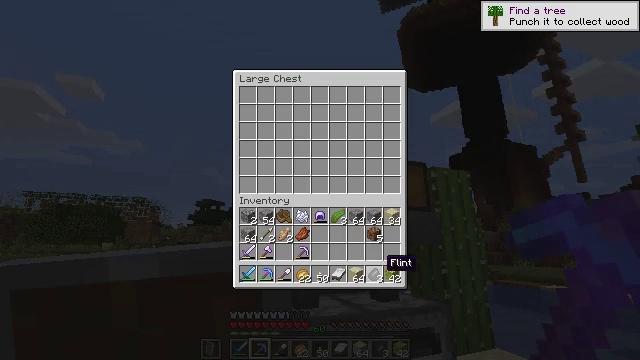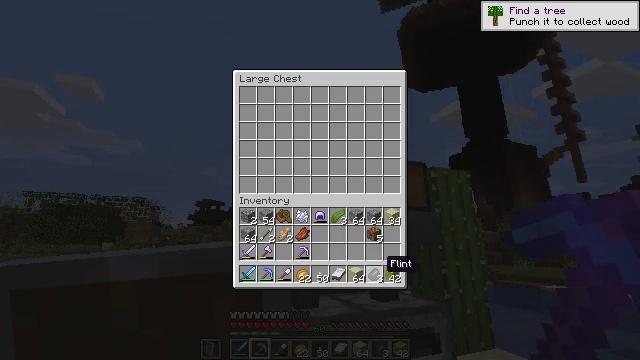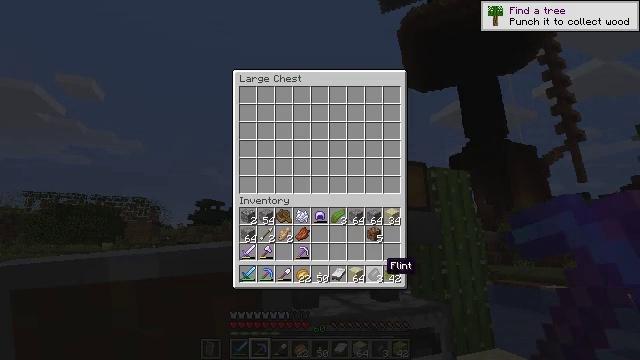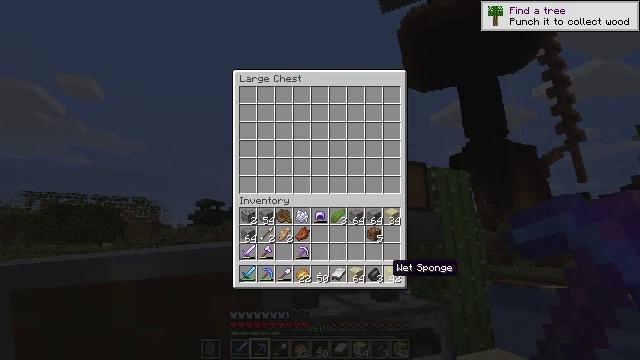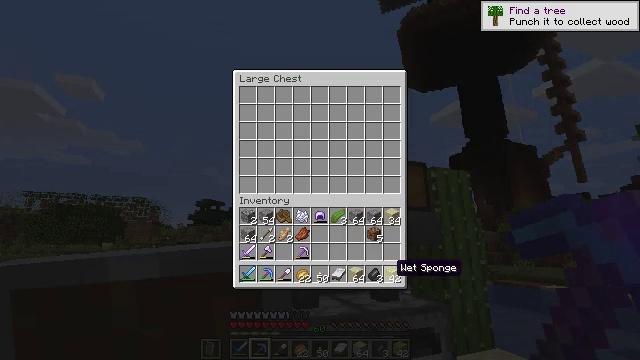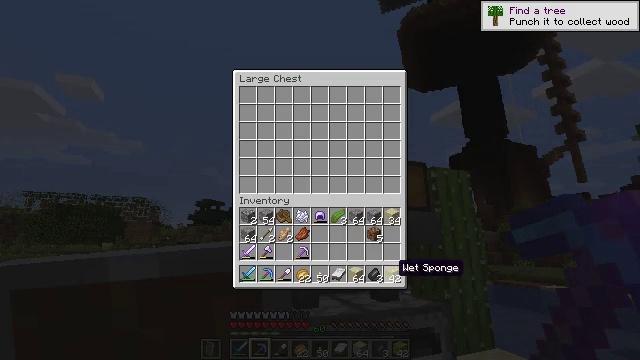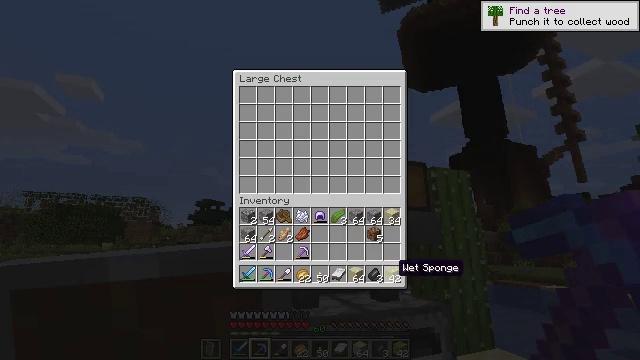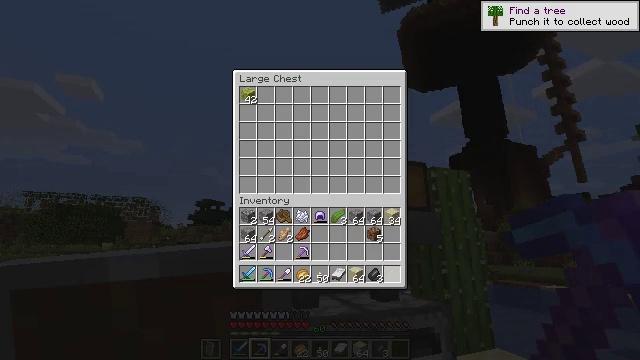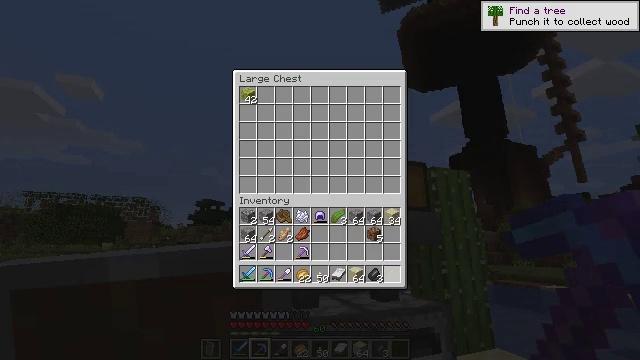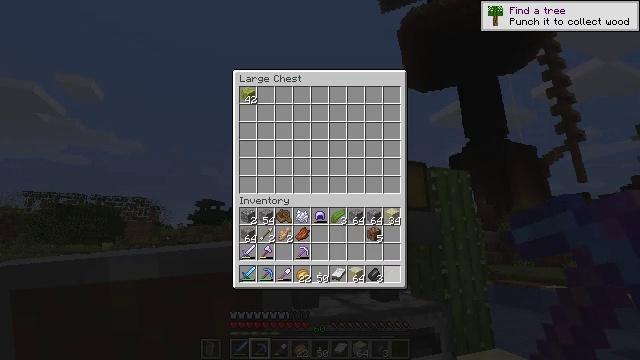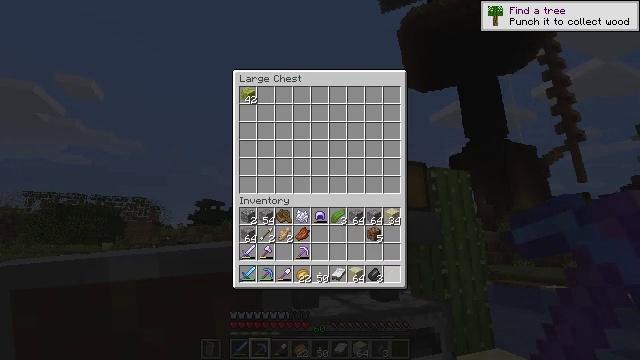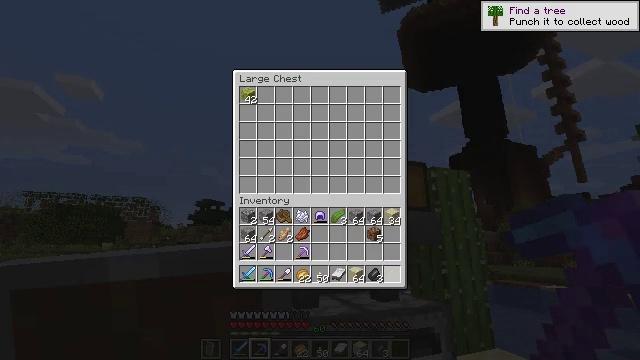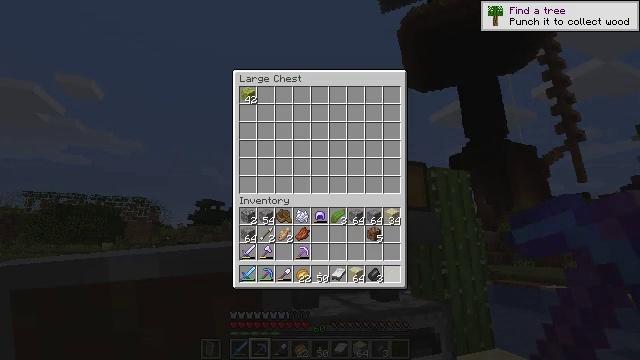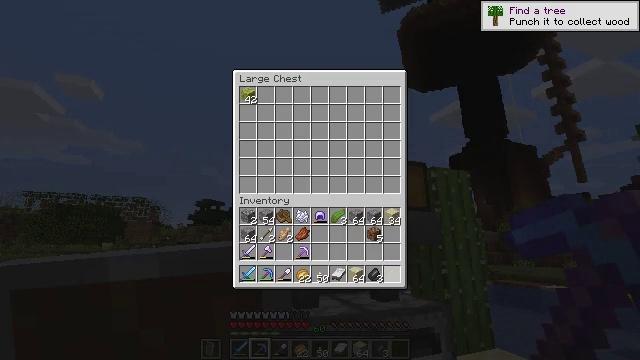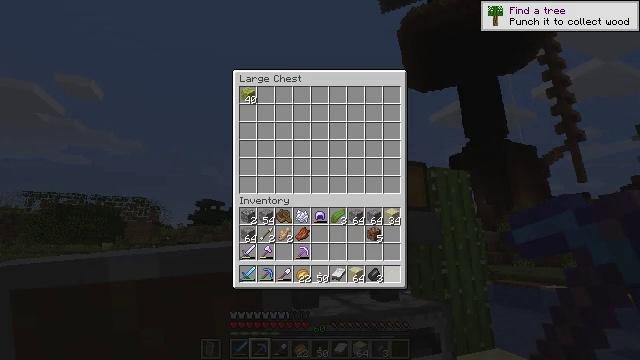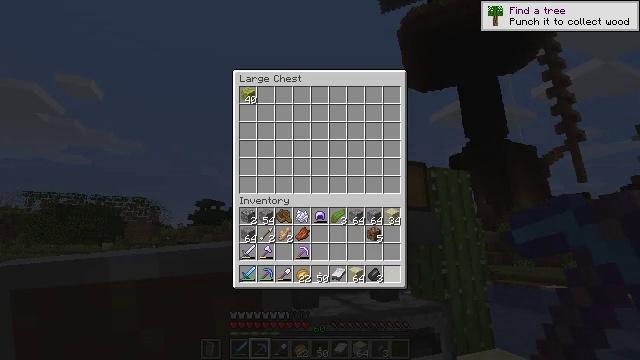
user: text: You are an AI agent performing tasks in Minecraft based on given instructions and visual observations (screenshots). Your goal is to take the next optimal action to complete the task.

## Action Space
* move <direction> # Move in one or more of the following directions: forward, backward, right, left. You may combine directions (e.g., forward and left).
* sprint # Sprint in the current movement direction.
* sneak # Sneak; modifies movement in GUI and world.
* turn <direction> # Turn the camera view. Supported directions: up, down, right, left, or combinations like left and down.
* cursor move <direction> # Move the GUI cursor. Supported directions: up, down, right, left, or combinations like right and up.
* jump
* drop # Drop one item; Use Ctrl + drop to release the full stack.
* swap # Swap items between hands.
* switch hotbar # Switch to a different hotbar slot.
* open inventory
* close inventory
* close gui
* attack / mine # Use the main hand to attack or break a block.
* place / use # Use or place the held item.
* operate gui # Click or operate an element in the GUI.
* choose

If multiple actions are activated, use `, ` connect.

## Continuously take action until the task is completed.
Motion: motion action
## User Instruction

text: Remove a bone meal from the inventory.
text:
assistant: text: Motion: sneak
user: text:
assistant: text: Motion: sneak
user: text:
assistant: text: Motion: sneak
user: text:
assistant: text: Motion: sneak
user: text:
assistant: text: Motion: sneak
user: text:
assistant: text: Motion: sneak
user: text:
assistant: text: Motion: sneak, choose
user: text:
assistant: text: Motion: sneak, choose
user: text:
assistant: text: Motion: sneak, choose
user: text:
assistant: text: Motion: sneak
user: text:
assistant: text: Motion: sneak
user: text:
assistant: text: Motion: sneak
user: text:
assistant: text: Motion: sneak
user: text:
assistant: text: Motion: no_op
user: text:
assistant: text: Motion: no_op
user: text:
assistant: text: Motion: no_op
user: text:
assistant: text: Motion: no_op
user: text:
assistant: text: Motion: no_op
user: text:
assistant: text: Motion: no_op
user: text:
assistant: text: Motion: no_op
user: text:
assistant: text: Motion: close gui
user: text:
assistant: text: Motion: open inventory
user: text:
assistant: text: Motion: no_op
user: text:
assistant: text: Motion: no_op
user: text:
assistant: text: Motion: no_op
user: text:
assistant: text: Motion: no_op
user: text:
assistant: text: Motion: no_op
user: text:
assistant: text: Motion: turn right and down
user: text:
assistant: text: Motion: turn right and down
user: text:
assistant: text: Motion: turn right and down